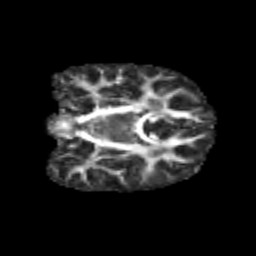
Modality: FA
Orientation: coronal
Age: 10
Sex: female
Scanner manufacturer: siemens
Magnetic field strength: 3 T
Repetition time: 3.8 s
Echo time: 0.07 s